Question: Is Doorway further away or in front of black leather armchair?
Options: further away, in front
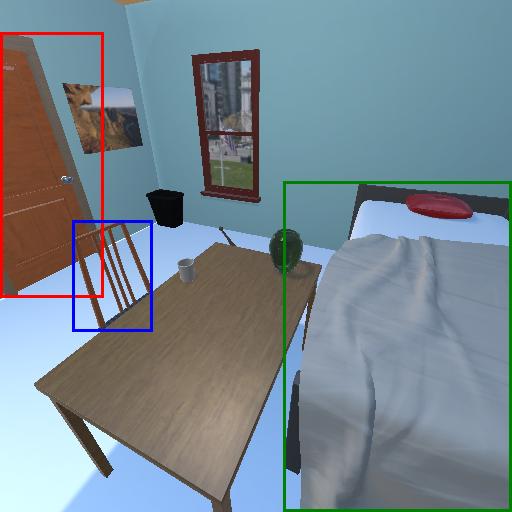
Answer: further away